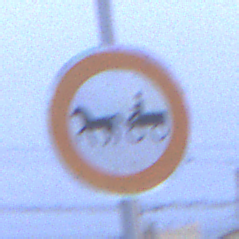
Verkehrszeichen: VerbotGespannfuhrwerke
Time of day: SunriseSunset
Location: Outdoor (Urban)
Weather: Overcast
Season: NotSpecified
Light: Natural